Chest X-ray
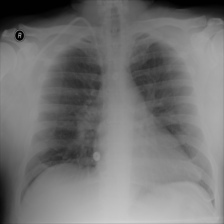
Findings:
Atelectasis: negative
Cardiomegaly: negative
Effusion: negative
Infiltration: negative
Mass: negative
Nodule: negative
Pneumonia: negative
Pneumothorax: negative
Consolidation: negative
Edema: positive
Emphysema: negative
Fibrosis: negative
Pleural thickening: negative
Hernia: negative